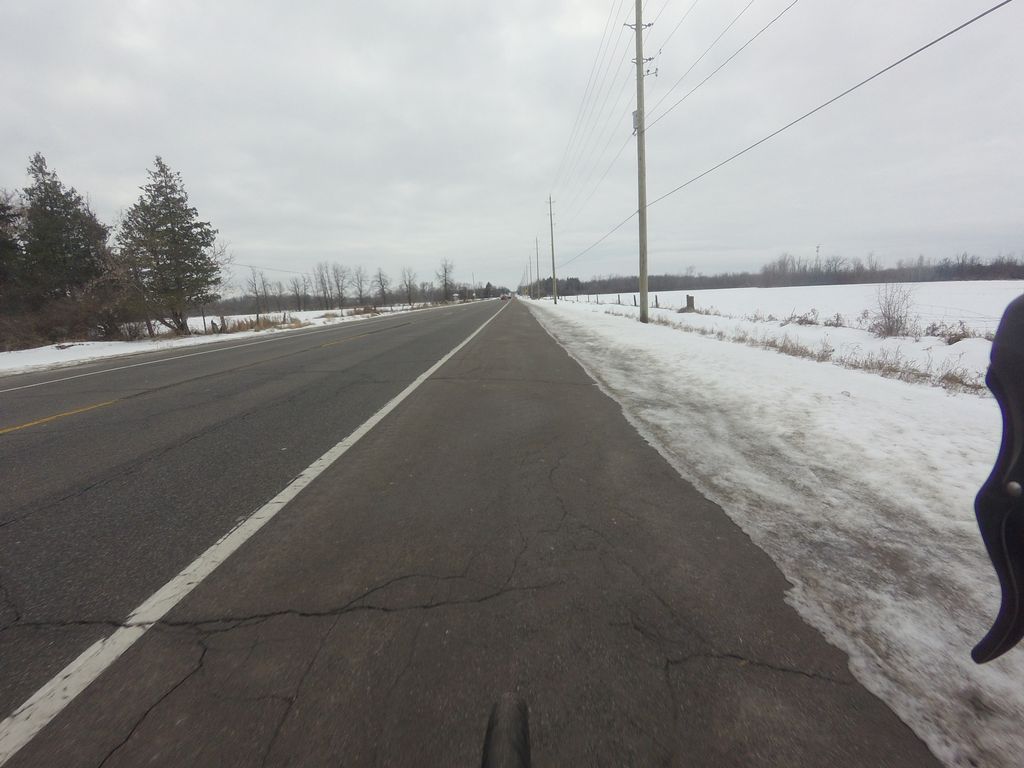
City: ottawa-gatineau